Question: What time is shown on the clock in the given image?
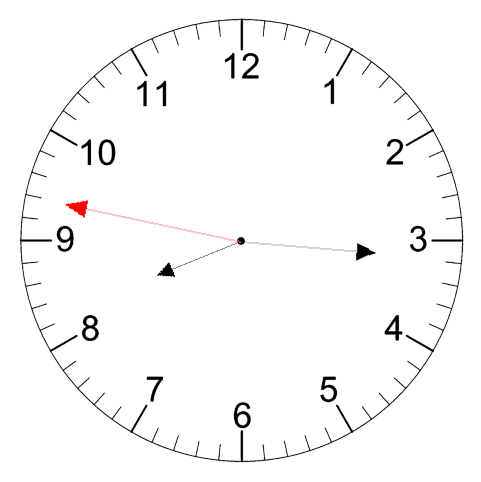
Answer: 08:15:47